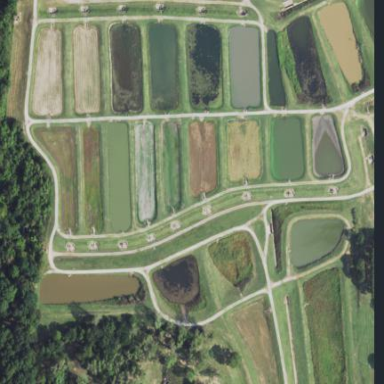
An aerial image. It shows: Area dedicated to aquaculture.